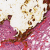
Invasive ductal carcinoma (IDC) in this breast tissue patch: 0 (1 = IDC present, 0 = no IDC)